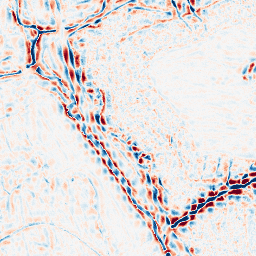
Category: wavelet
Decomposition family: wavelet_biorthogonal
Decomposition parameters: wavelet: bior5.5
level: 3
Upsampling method: quintic
Upsampling parameters: scale: 8
Upsampling scale: 8